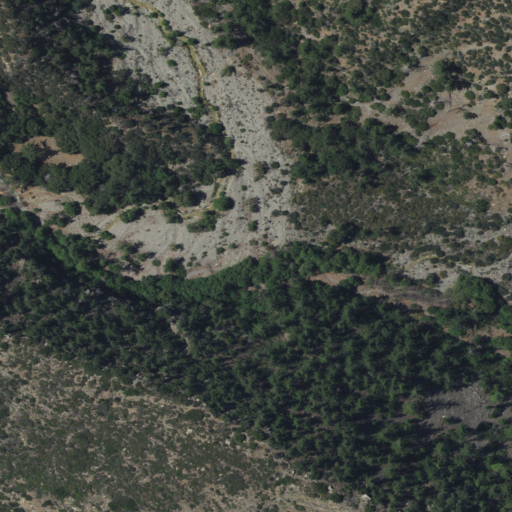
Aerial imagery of valley in California named Vincent Gulch containing shrub, evergreen forest, and woody wetlands